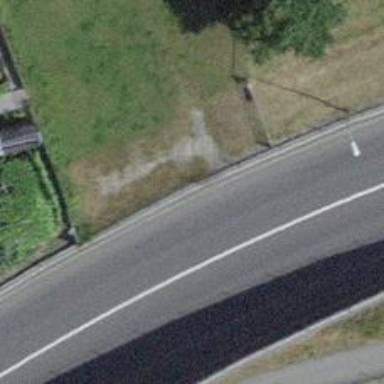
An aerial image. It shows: Retaining wall.